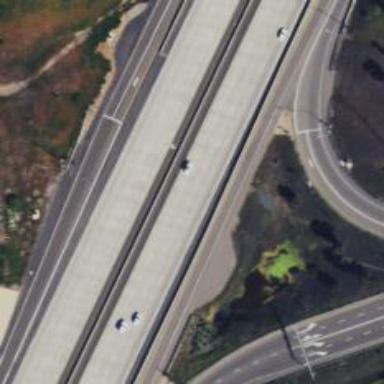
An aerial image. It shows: Motorway link.